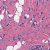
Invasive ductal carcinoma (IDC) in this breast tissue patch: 1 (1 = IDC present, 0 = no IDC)